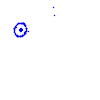
Particle: proton